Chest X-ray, AP view. Patient: 63 years old, sex M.
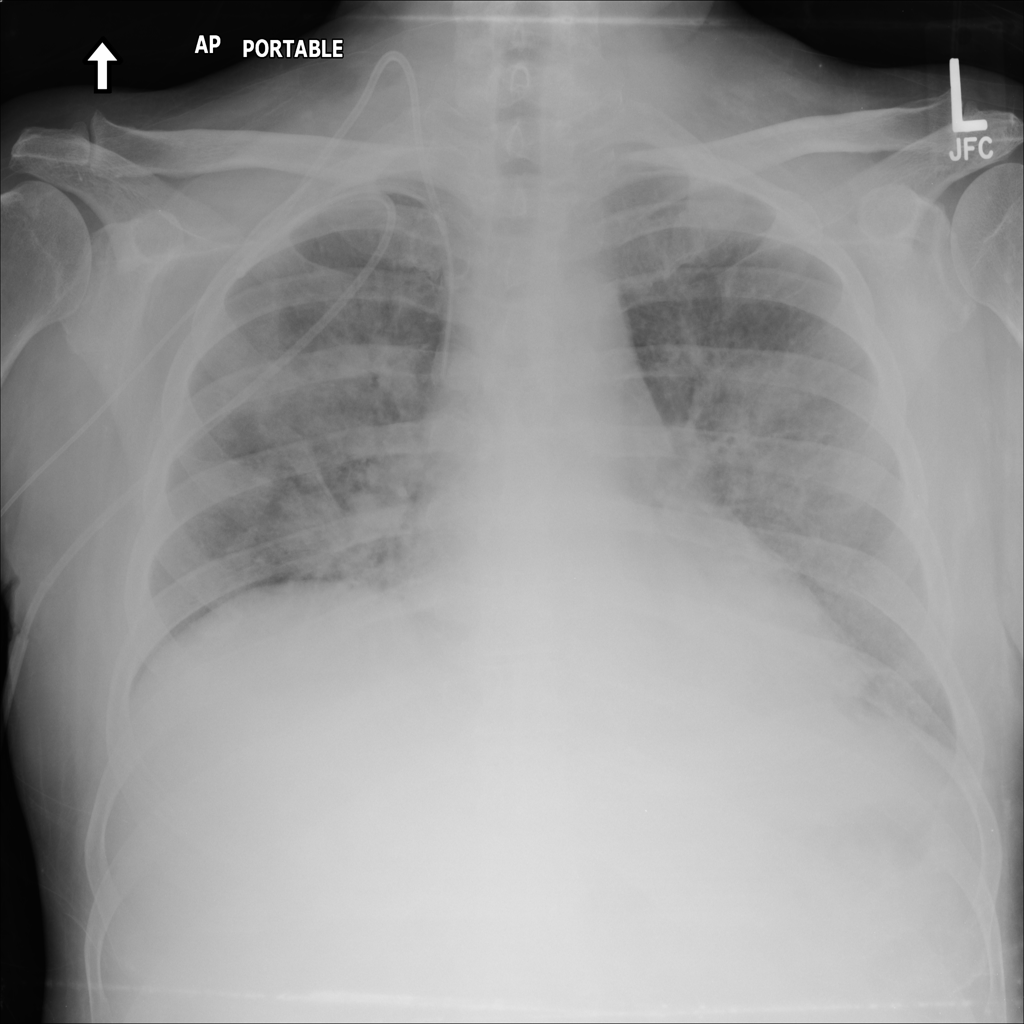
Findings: No Finding